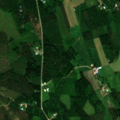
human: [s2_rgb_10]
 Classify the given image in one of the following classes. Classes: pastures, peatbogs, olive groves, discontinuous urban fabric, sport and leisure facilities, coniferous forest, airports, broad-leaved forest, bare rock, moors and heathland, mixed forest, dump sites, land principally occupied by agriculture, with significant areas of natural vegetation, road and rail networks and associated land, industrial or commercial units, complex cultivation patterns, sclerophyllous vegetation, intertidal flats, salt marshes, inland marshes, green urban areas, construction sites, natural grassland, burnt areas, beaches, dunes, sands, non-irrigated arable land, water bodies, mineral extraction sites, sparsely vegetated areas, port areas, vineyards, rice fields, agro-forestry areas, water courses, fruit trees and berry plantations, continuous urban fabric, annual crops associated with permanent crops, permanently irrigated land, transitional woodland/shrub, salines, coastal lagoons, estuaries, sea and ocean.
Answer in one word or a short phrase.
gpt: land principally occupied by agriculture, with significant areas of natural vegetation, broad-leaved forest, coniferous forest, mixed forest, transitional woodland/shrub, water bodies